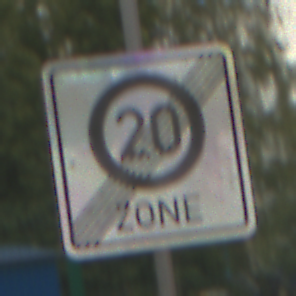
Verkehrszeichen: EndeZone20
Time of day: MorningAfternoon
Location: Outdoor (Suburban)
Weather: PartlyCloudy
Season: NotSpecified
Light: Natural